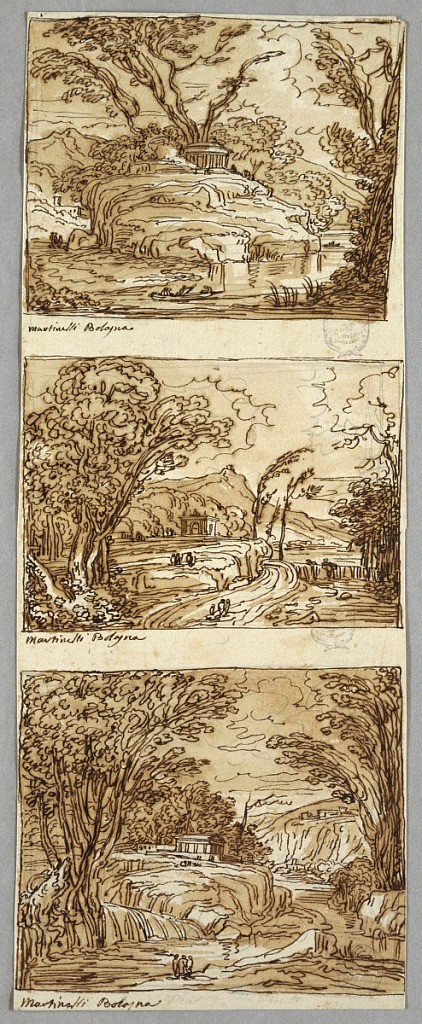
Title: Sketchbook Page: Three Landscapes after Vincenzo Martinelli. Verso: Architectural Sketch
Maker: Felice Giani, Italian, 1758–1823
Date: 1811–14
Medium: Pen and brown ink, brush and sepia wash over traces of graphite on cream laid paper
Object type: Drawing
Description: Three mountain landscapes, each with inscription: Martinelli Bologna. Verso: two capitals; thirteen moldings, coffer of ceiling.